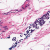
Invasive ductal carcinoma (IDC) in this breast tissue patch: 0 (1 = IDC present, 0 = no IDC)